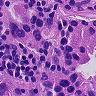
Metastatic tissue present: yes